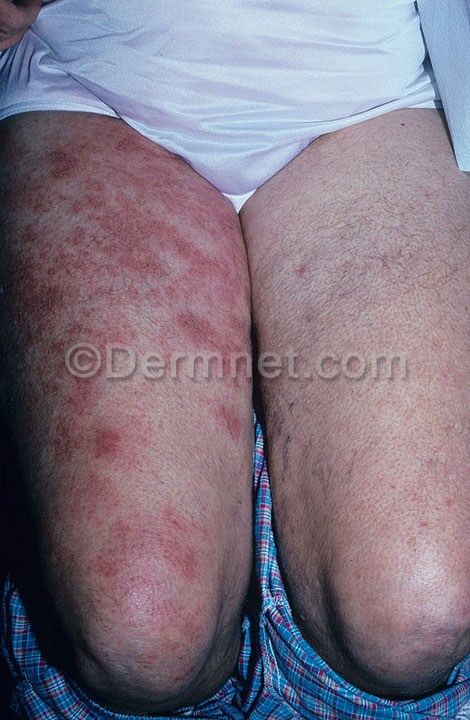
Disease: Warts Molluscum and other Viral Infections